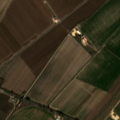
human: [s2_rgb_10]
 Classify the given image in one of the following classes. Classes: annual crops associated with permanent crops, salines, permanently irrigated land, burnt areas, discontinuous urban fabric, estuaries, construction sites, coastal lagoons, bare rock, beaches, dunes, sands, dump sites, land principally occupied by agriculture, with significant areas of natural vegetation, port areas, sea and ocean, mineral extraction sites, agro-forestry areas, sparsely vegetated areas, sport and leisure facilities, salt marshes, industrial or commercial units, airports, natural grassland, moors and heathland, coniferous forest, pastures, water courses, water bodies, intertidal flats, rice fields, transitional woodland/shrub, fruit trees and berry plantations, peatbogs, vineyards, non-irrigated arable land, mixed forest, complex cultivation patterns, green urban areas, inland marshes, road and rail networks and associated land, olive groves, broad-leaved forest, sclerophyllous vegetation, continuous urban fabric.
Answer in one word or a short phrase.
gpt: permanently irrigated land, rice fields